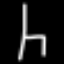
Label: chair